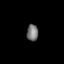
Tissue: lung
Cell type: Fibroblasts
Senescence score: 0.633
Nuclear area (px): 186
Mean DAPI intensity: 117.769